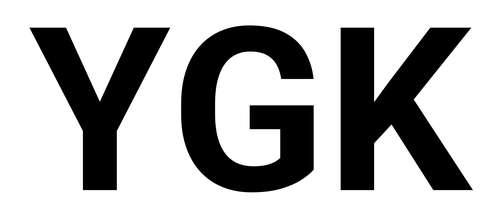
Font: Roboto_Bold